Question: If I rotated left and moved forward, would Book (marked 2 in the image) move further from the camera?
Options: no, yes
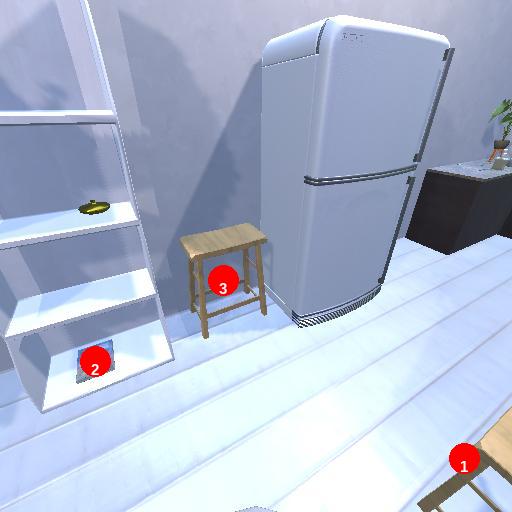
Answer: no